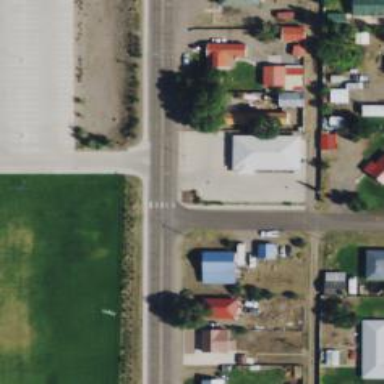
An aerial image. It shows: Road with stop sign.